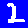
Digit: 2